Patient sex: M
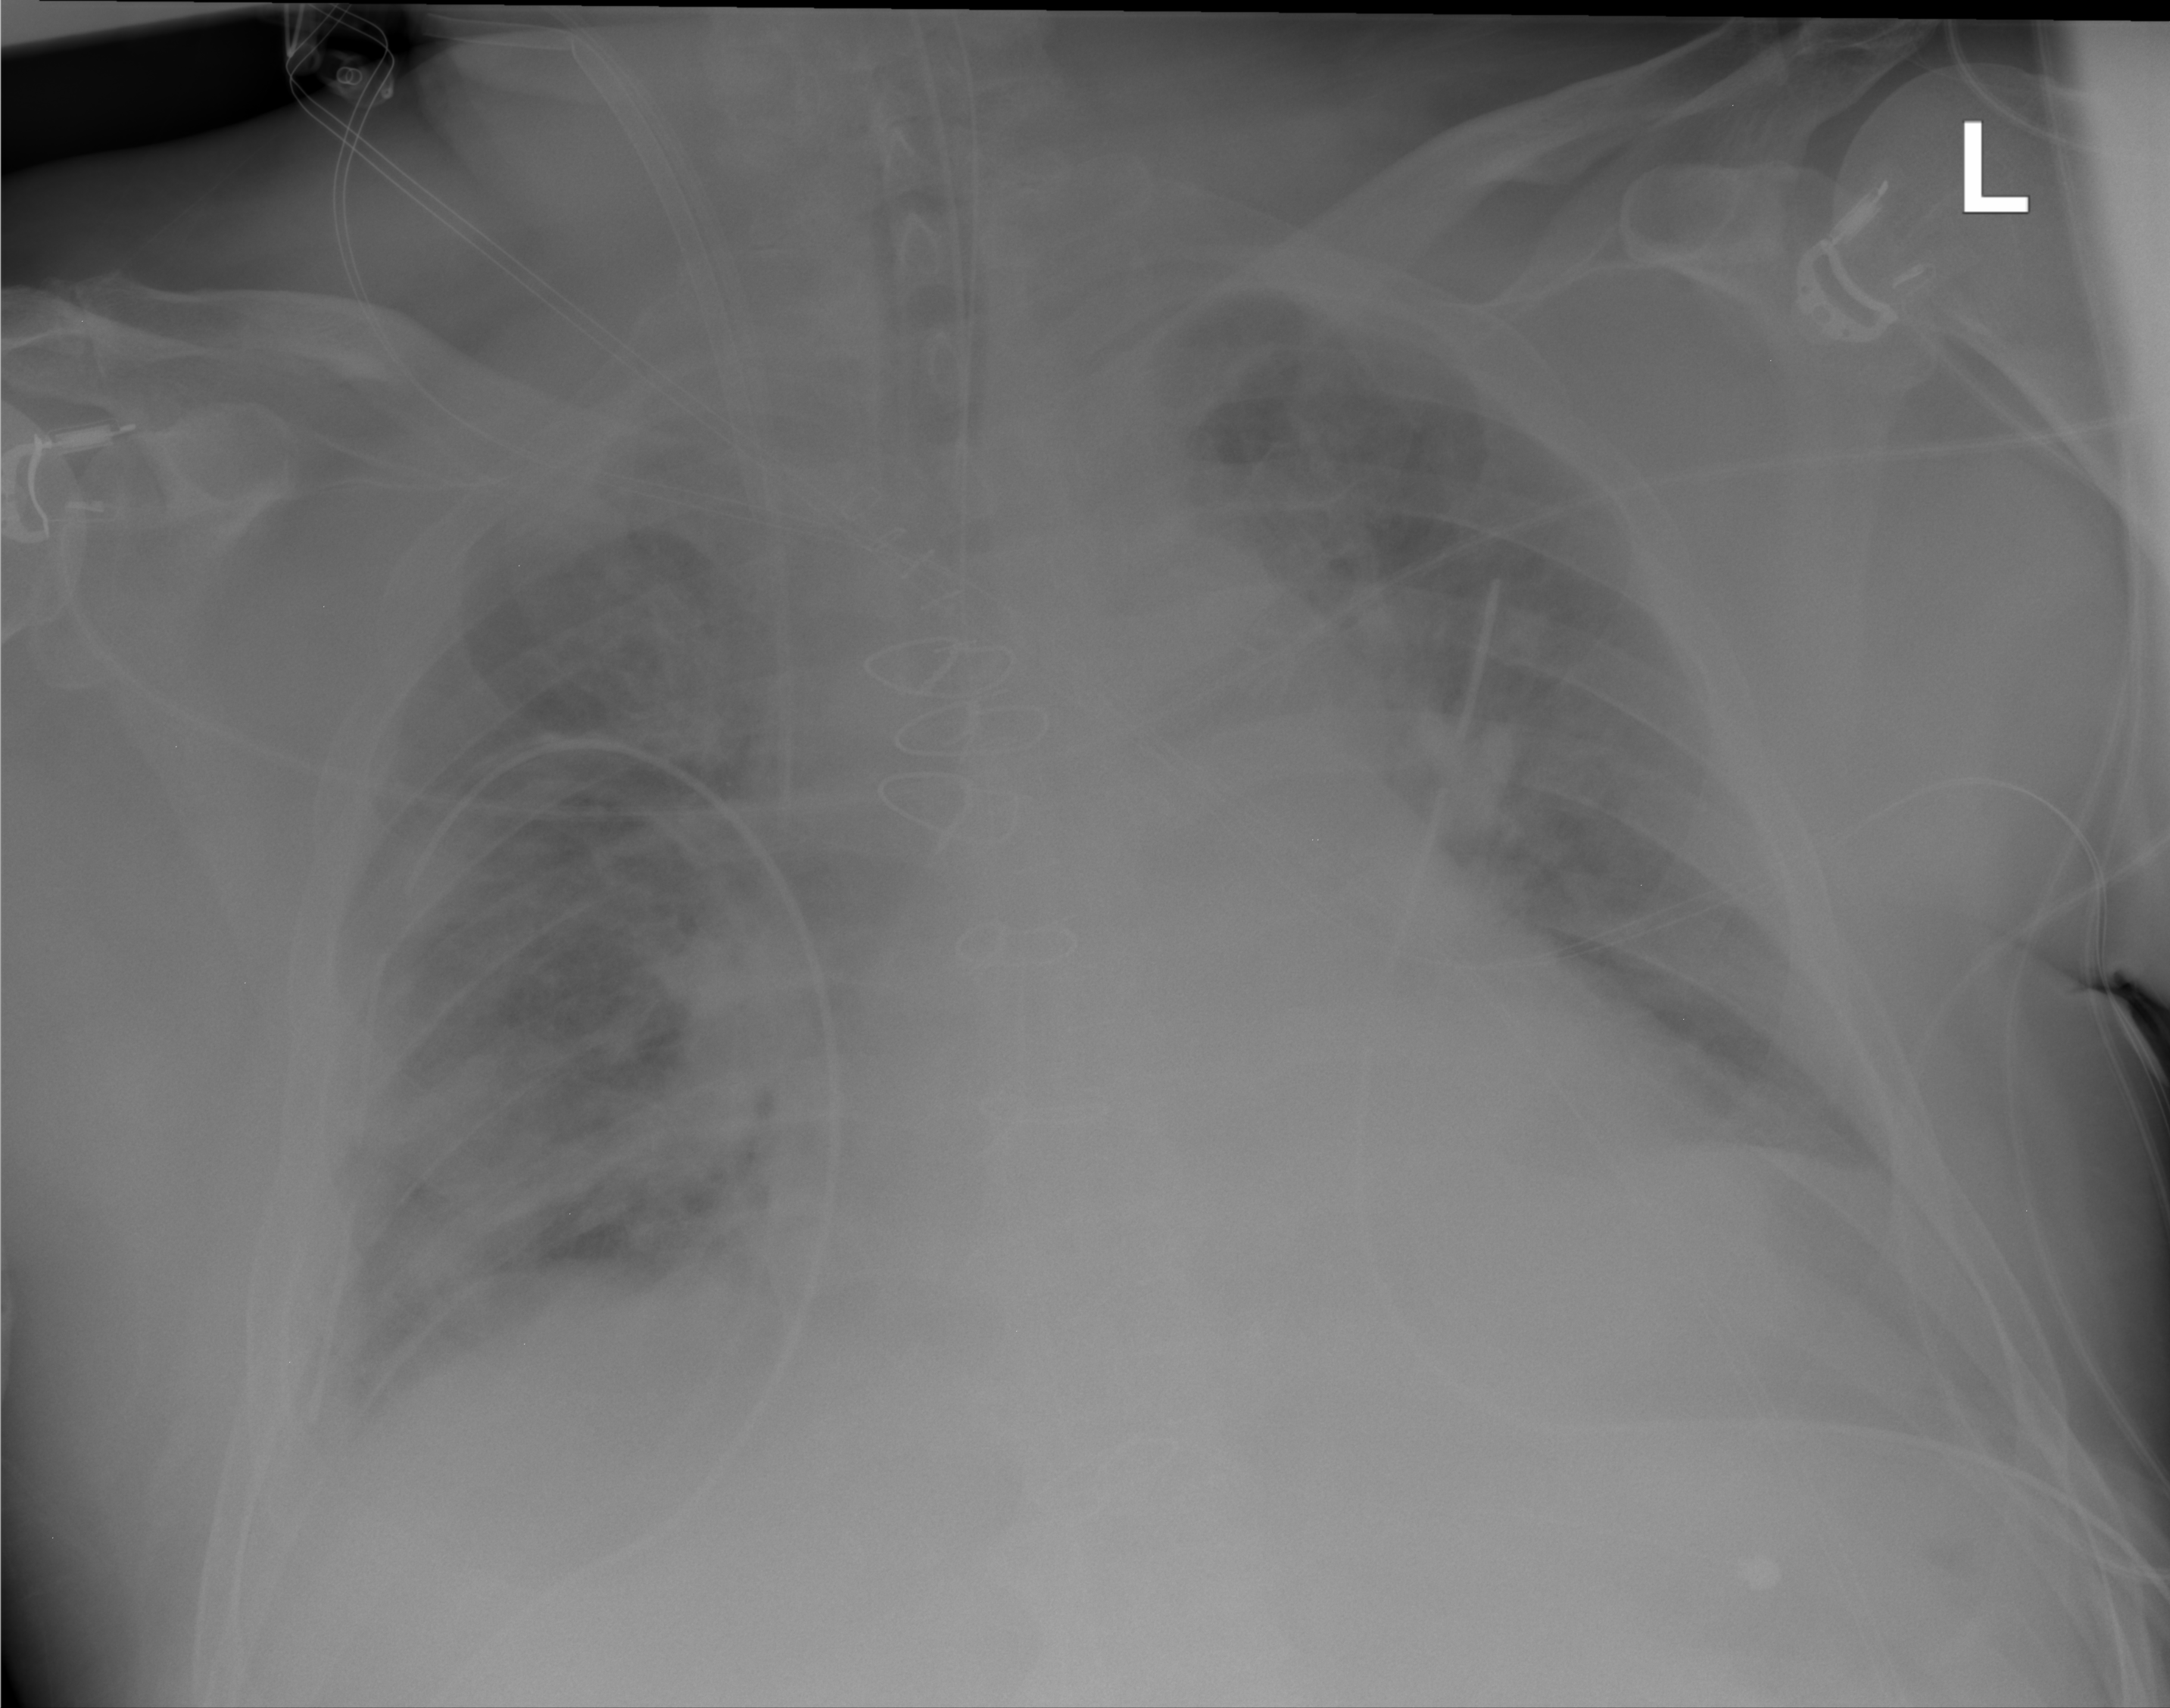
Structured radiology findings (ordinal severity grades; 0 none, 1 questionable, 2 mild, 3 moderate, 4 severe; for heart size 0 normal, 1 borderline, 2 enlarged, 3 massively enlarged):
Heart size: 0
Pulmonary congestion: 0
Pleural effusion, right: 1
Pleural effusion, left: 2
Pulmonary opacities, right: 3
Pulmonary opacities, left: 0
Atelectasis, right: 2
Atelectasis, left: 1